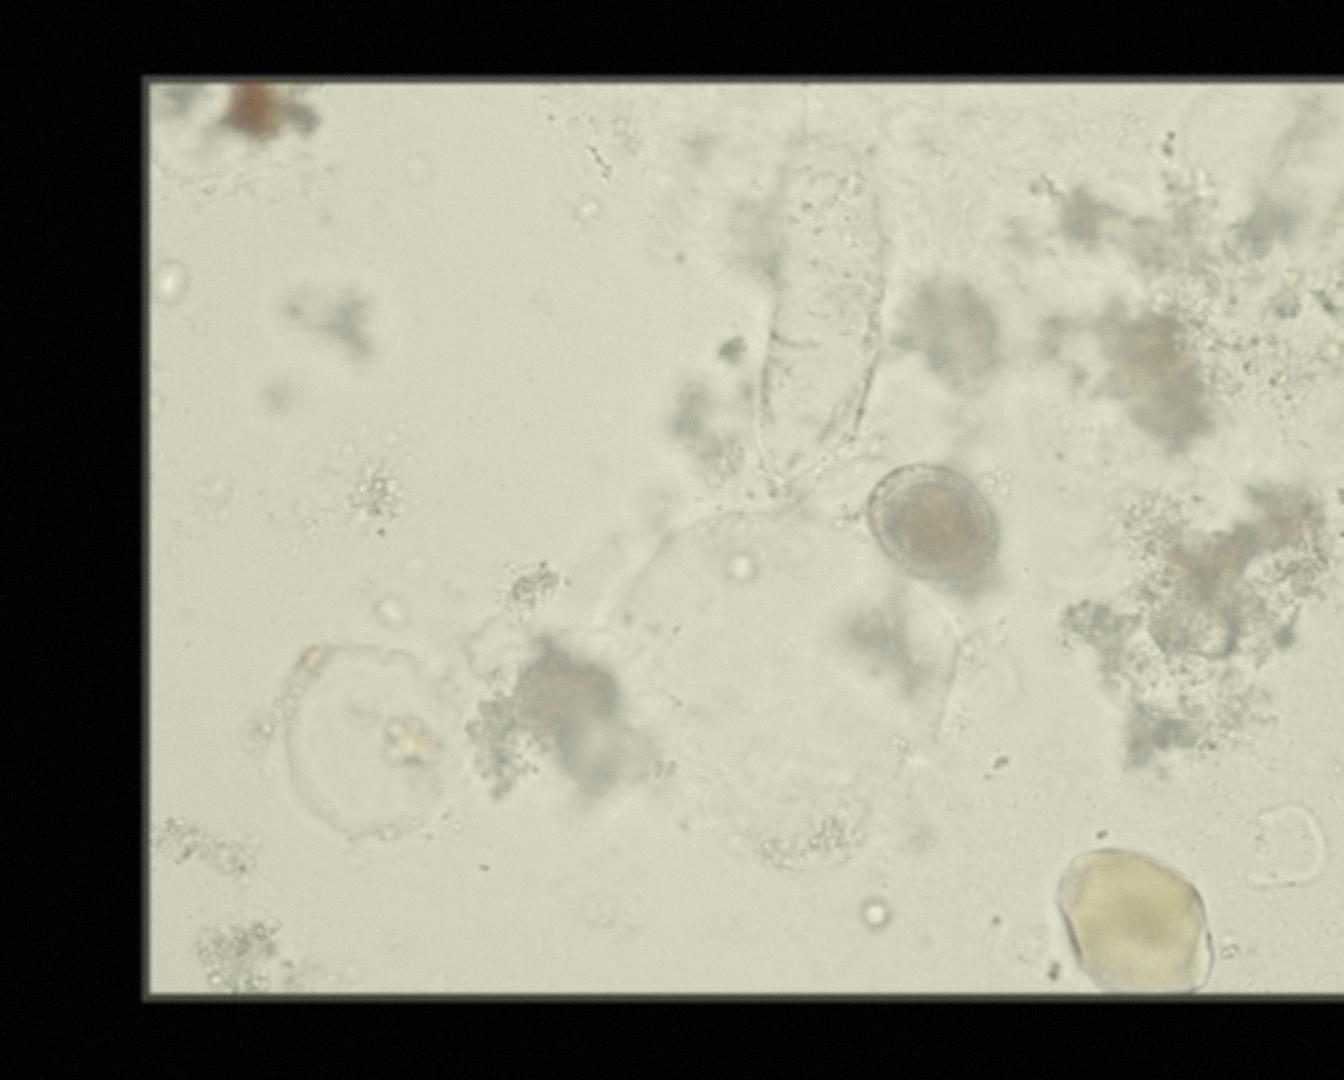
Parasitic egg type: Hymenolepis nana